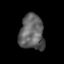
Tissue: skin
Cell type: Epithelial cells
Senescence score: 0.1688
Nuclear area (px): 853
Mean DAPI intensity: 98.043